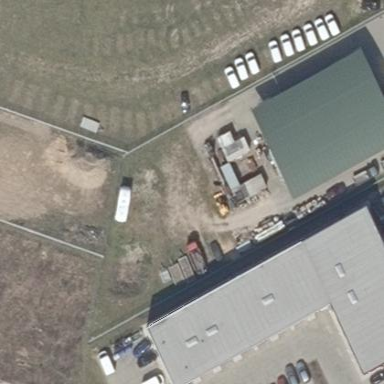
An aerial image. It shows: Commercial building with flat grey roof.